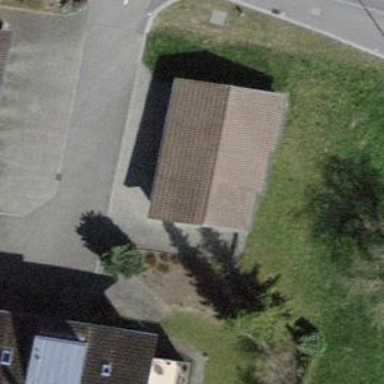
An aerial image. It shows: Garage.